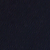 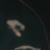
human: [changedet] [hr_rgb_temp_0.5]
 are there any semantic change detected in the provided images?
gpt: A small island made of dredged sand and rock appeared in the sea.